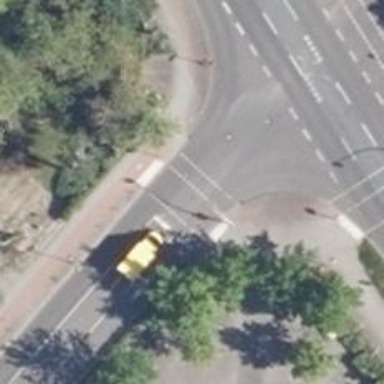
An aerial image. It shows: Road crossing with traffic signals.